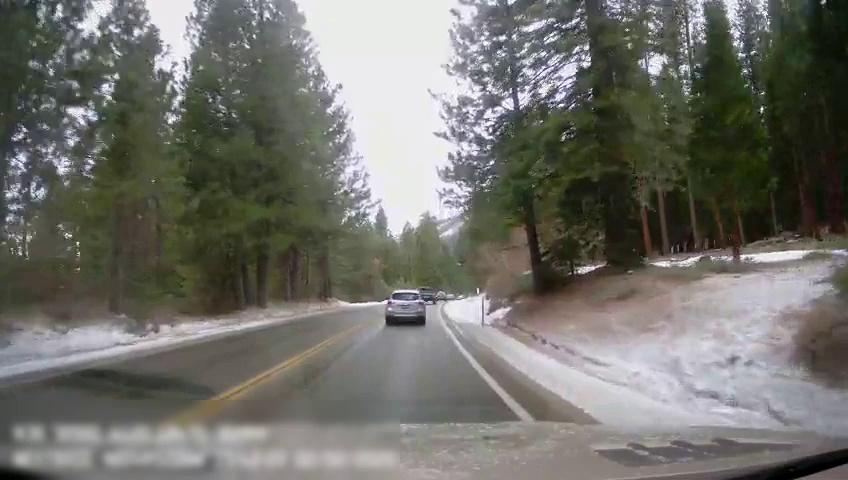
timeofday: Day
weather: Cloudy
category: Drivable Space
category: Vehicles | Car
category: Vehicles | Truck
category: Vehicles | Car
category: Lanes | Current Lane
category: Lanes | Current Lane
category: Lanes | Opposite Lane
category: Lanes | Opposite Lane